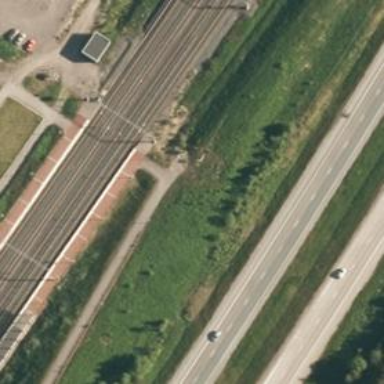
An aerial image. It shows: Close-up of railway platform edge.